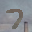
Label: 7